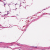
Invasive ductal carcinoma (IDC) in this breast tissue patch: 0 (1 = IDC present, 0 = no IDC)